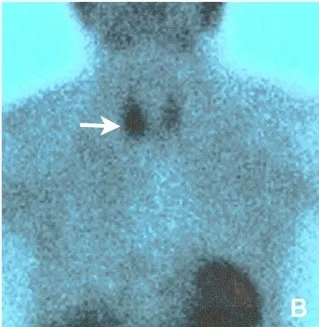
Neck ultrasound and 99mTc-sestamibi scintigraphy performed on admission and 8 months after parathyroid apoplexy. (B) Baseline 99mTc-sestamibi scintigraphy showed an area of increased uptake (arrow).
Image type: radiology (scintigraphy)